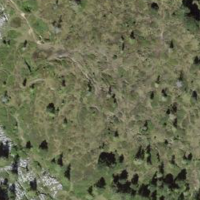
EUNIS habitat code: 26
Species observed at this site:
Salix retusa